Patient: sex M, age 63
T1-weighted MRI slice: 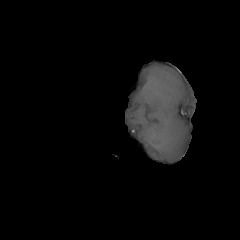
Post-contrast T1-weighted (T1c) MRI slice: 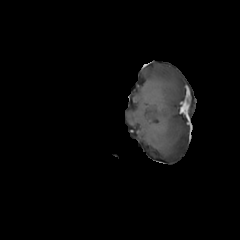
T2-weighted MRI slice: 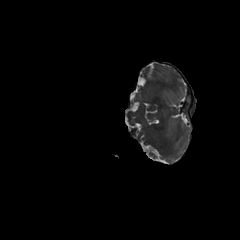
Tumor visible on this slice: no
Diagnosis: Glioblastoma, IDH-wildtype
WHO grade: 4